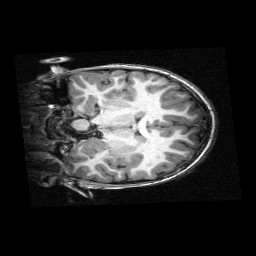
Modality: T1w
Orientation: coronal
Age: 10
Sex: male
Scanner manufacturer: siemens
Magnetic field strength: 3 T
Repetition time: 2.3 s
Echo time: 0.00336 s